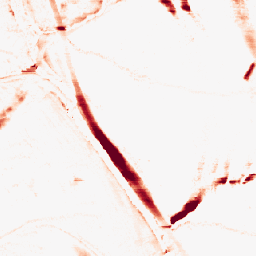
Category: morphological
Decomposition family: morphological_rect
Decomposition parameters: operation: opening
width: 20
height: 5
Upsampling method: nearest
Upsampling parameters: scale: 4
Upsampling scale: 4